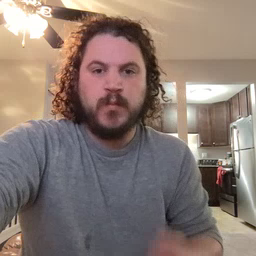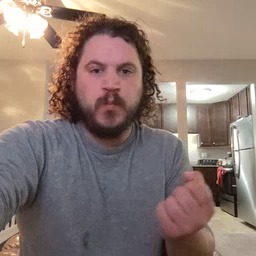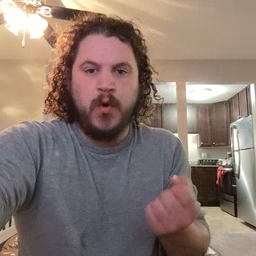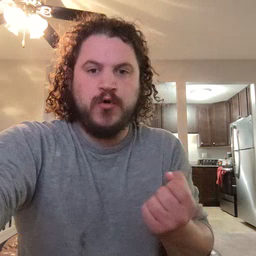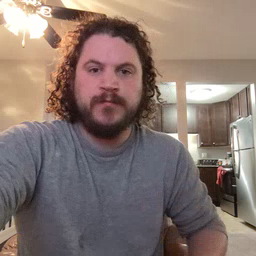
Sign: drawer